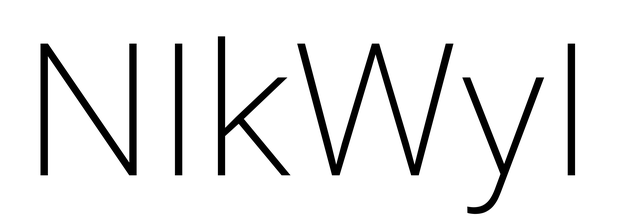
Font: Roboto_ExtraLight